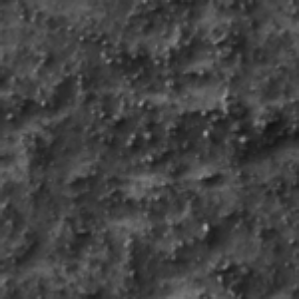
Label: frost